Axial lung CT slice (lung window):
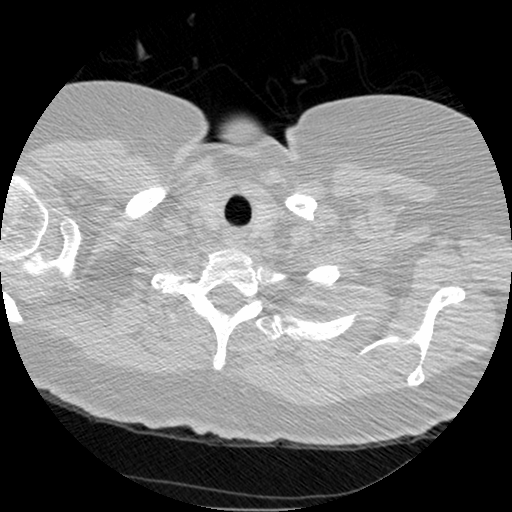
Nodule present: no